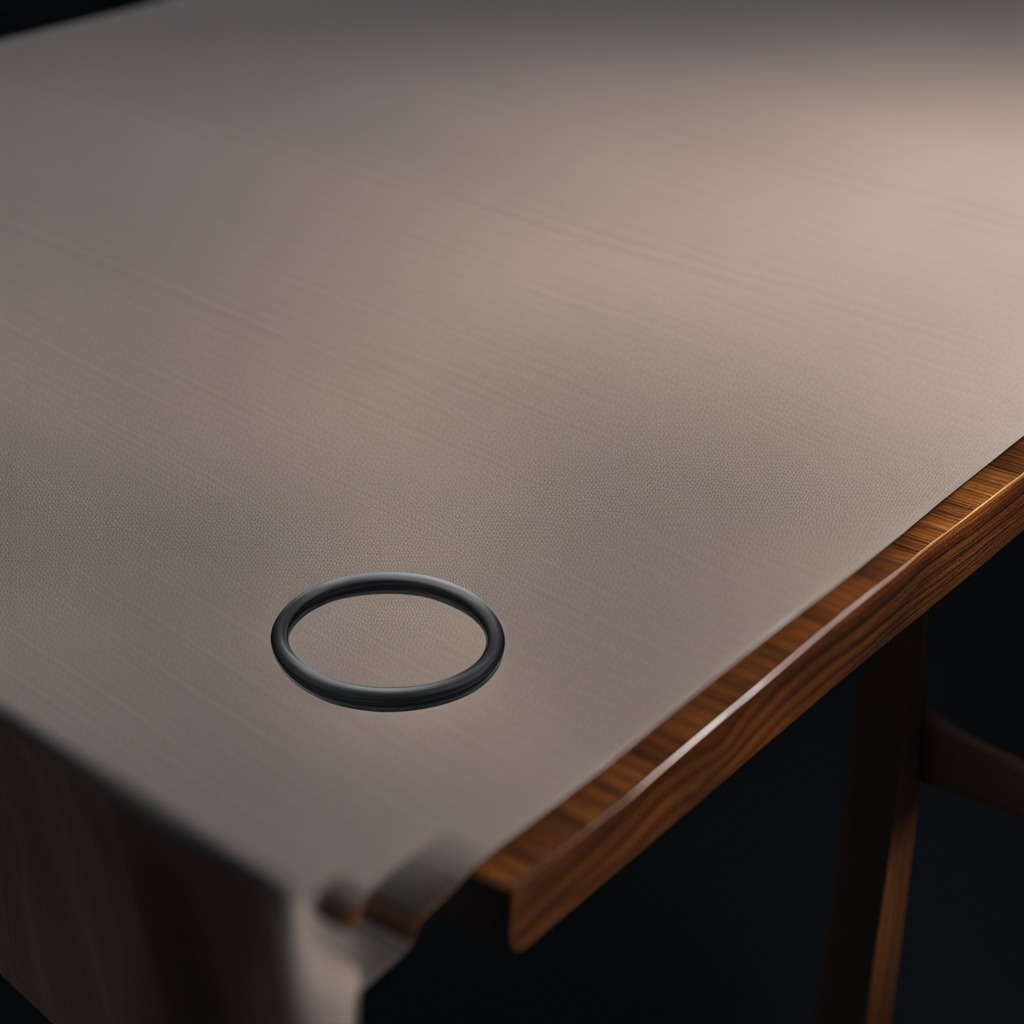
A rubber O-ring lying on the wooden table.